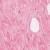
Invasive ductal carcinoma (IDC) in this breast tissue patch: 0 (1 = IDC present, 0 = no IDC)